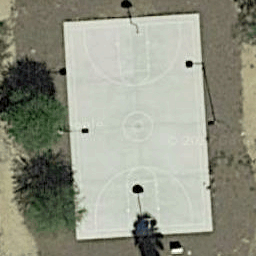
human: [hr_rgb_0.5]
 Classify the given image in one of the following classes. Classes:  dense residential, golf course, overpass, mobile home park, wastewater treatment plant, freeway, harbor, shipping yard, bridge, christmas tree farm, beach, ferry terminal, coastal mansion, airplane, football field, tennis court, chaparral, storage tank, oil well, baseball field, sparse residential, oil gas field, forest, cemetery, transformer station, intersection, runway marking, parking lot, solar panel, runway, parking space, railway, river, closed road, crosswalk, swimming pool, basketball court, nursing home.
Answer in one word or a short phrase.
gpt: basketball court